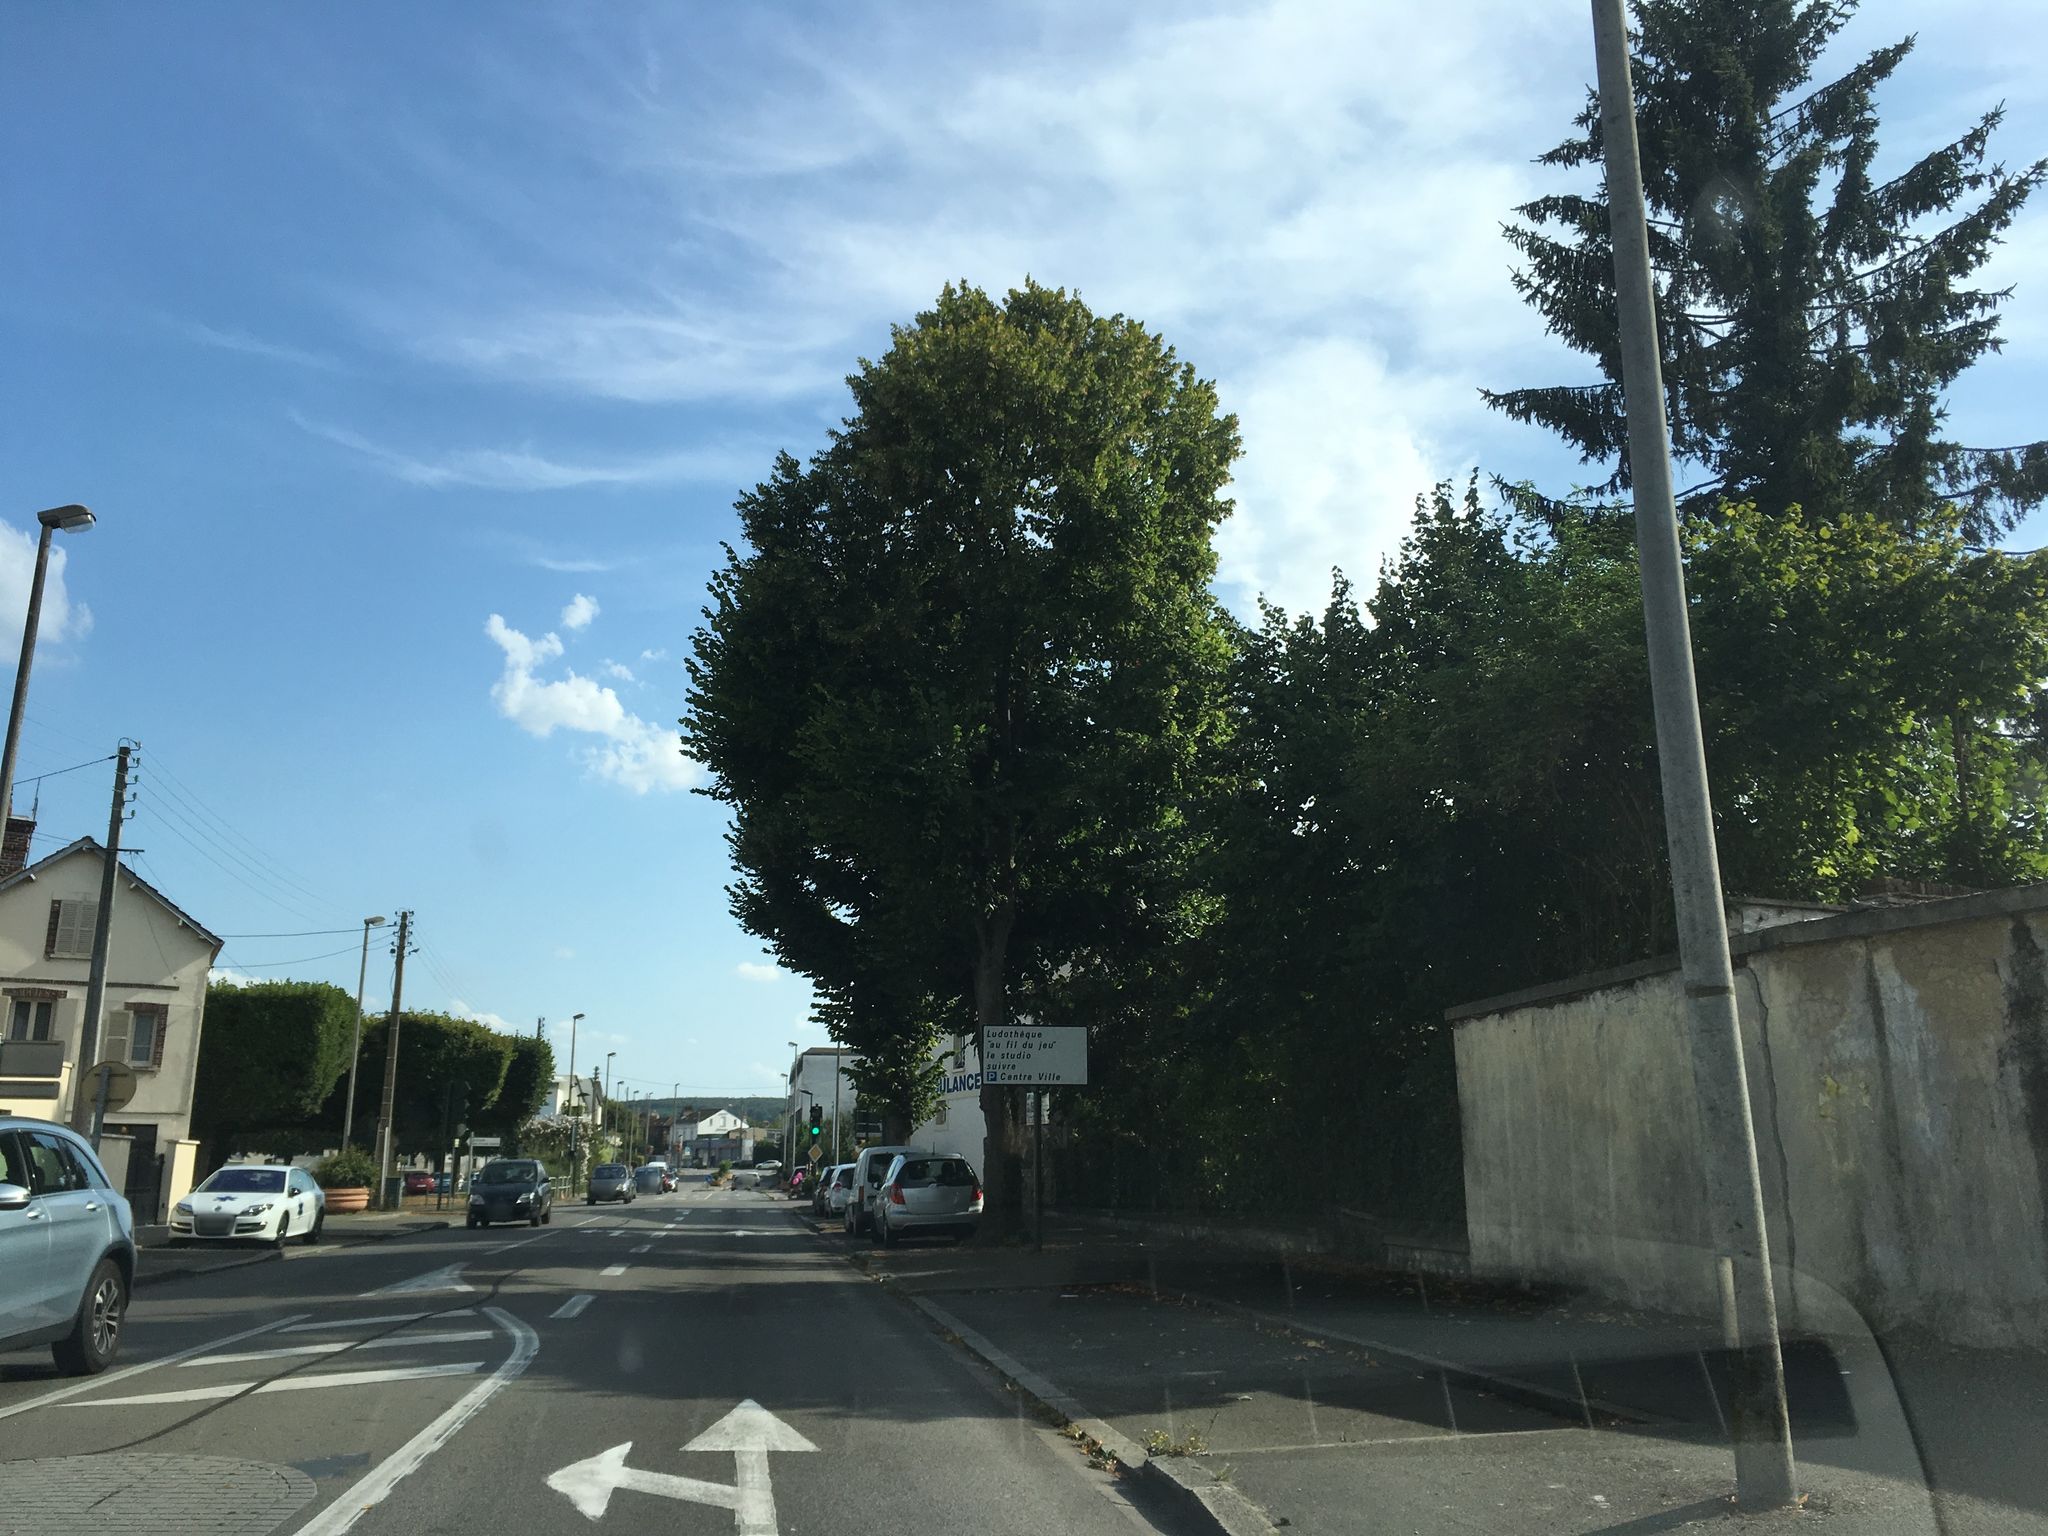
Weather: cloudy
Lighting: day
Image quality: good
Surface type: driving surface
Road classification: primary
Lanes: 2
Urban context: dense urban cluster
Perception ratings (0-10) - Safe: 4.25, Lively: 5.13, Beautiful: 6.56, Boring: 4.94, Depressing: 5.84, Wealthy: 1.96